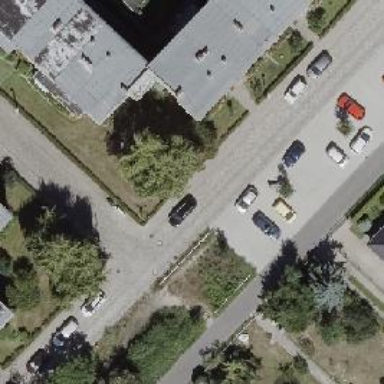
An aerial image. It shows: Footway along the road.